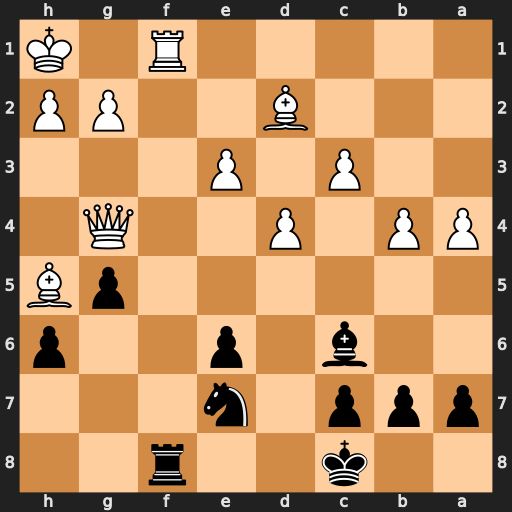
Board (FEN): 2k2r2/ppp1n3/2b1p2p/6pB/PP1P2Q1/2P1P3/3B2PP/5R1K
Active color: b
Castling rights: -
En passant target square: -
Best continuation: Rxf1#